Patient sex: F
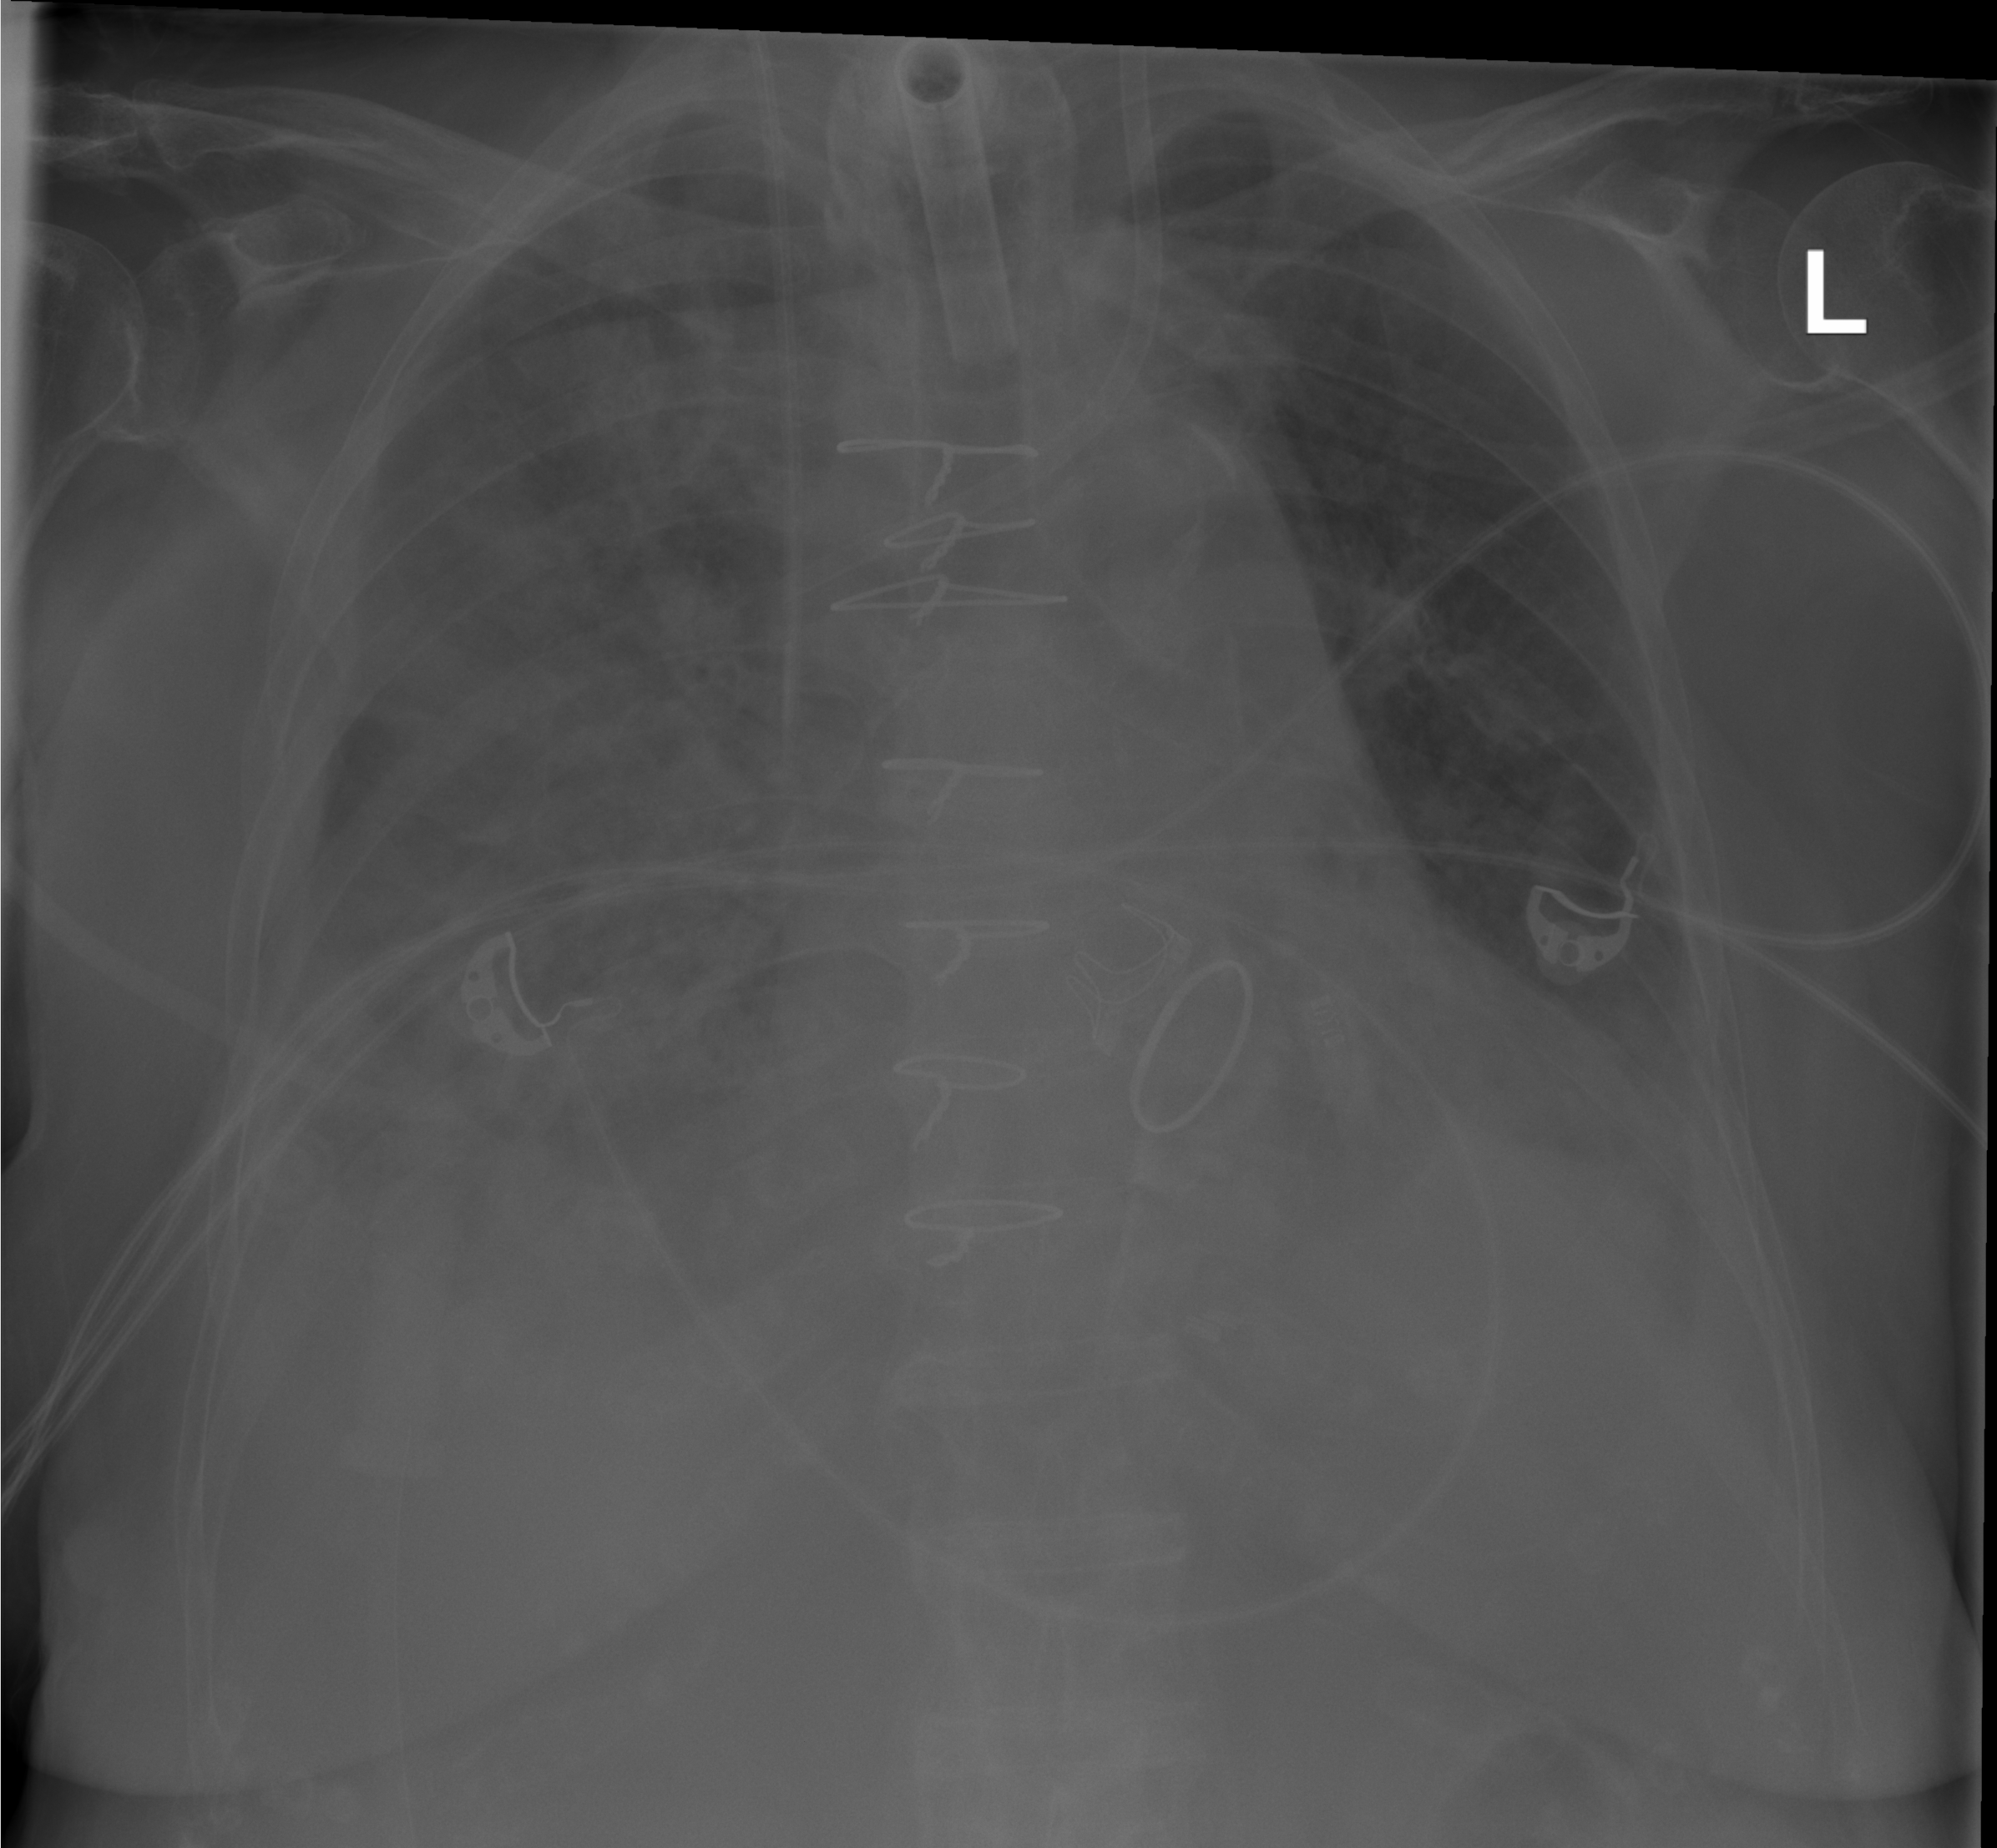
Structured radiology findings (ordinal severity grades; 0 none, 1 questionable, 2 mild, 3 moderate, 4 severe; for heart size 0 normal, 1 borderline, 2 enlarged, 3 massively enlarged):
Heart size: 0
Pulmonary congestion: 0
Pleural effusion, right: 0
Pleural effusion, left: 2
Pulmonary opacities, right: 3
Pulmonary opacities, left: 1
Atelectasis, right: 3
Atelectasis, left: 2